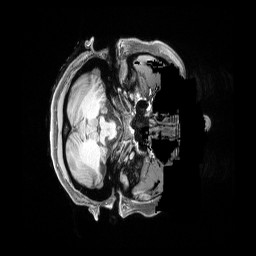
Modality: T1w
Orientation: axial
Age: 41
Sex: female
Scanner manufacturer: siemens
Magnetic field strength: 3 T
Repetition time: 2.4 s
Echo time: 0.00228 s